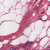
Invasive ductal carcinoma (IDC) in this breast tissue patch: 0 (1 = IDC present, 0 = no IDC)